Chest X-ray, PA view. Patient: 55 years old, sex M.
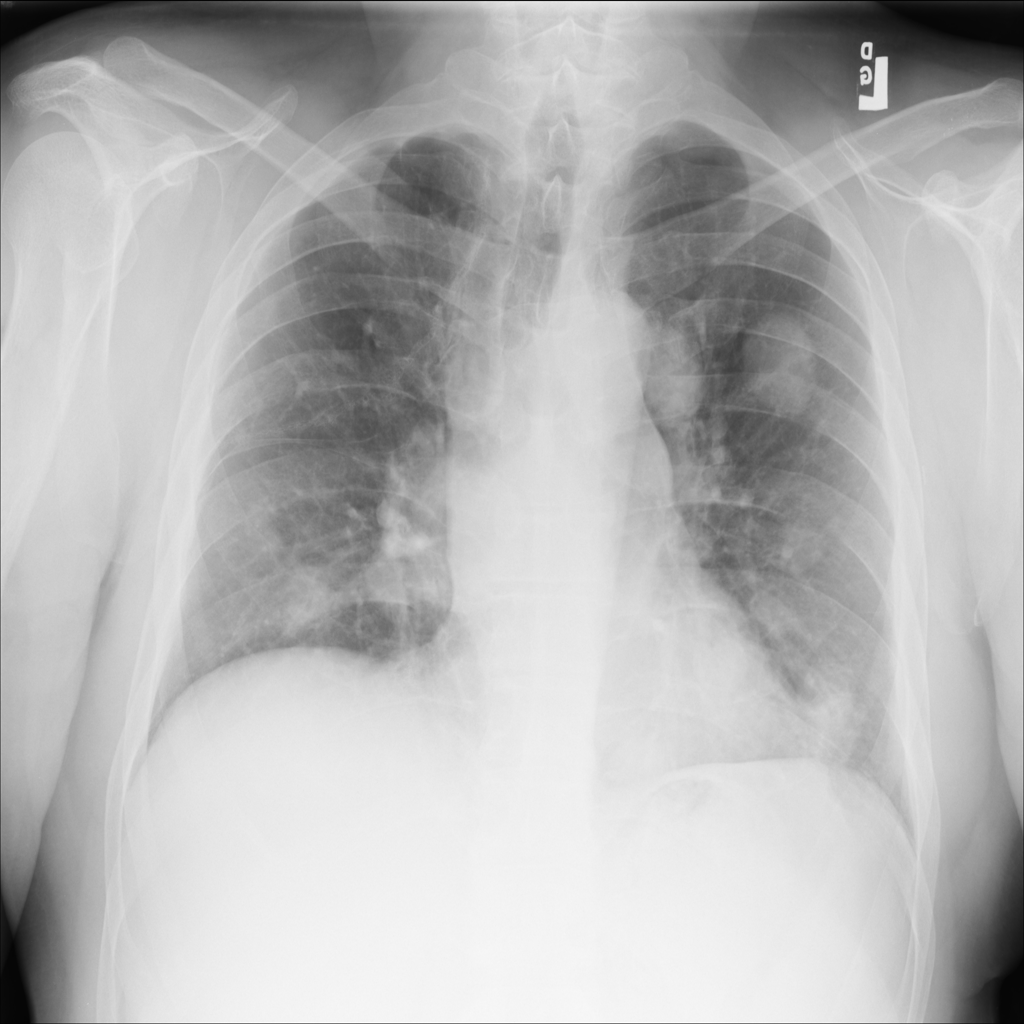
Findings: Mass